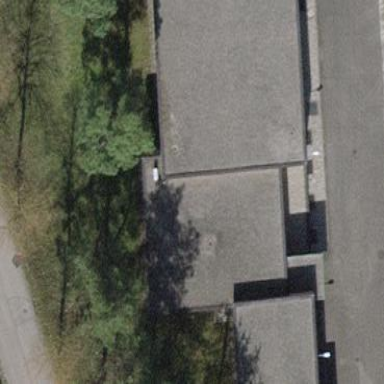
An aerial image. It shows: Service building.